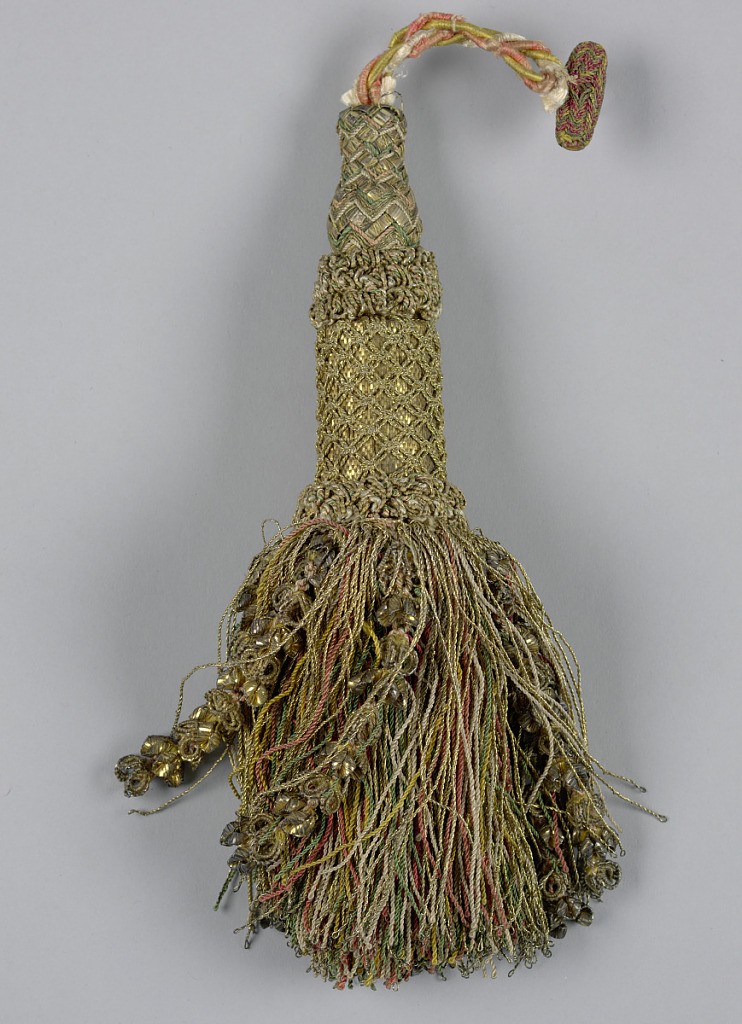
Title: Tassel
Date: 17th century
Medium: metal foil, metallic thread, and silk on wood core
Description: Tassel with a turned wooden core covered with metal foil, metallic thread, and silk in a woven and knotted pattern; skirt of twisted silk threads (green, white, yellow, and pink) covered with threads and strings of flower-like forms in metal. Cord at top of yellow, pink and white threads with cylinder covered with pink, yellow and gold threads in chevron pattern.